Question: I searched if there is a way to work on my 'Google App Script' projects using 'Eclipse' (Eclipse Luna) and I landed on <URL>. But I couldn't follow it to the end because the 'Eclipse' dialog that should've shown my projects so I can import what project I want to start working on, was empty and had only a folder icon named 'My Drive'. I clicked and double-clicked it, nothing happens.

So I searched more and found <URL> , I felt totally lost !
The authorization page instructed me to register my application using <URL> but now I don't know what else should I do to enable 'Google App Script' development on 'Eclipse' !
So how can I enabled 'Google App Script' devlopment on 'Eclipse' ?
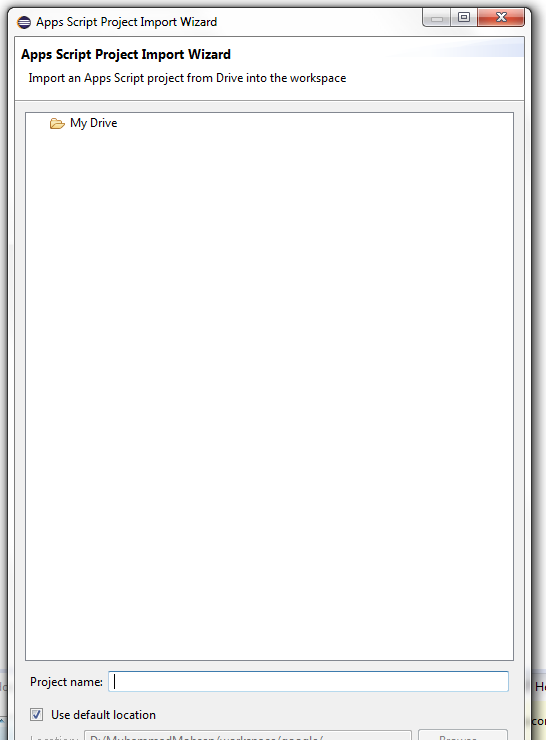
Answer: The Google Plugin is based on the Google Apps Import/Export API. From the <URL>:
> The API allows access to standalone scripts (the scripts that appear in your Google Drive). Container-bound scripts cannot be accessed through the API.
So if you created an earlier project from with (for example) Google sheets, it will not show up in the import.
To test:
- <URL>- -
The project you created should now show up in the Import wizard.
See also here: developers.google.com/eclipse/docs/apps_script :
> Creating a new project in Eclipse is not supported. You can only import existing projects.Renaming the project in your workspace does not rename it in the script editor or Google Drive.All '.gs' and '.html' files that are to be saved back to Google Drive must be in the project's root folder. Other types of files, and files in subfolders of the Eclipse project, are not considered to be part of the Apps Script project on Google Drive.Autocomplete suggestions are not provided for libraries or advanced Google services.Autocomplete may not always reflect the methods most recently added to Apps Script. Any code valid in the script editor will still run correctly."